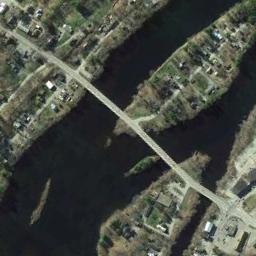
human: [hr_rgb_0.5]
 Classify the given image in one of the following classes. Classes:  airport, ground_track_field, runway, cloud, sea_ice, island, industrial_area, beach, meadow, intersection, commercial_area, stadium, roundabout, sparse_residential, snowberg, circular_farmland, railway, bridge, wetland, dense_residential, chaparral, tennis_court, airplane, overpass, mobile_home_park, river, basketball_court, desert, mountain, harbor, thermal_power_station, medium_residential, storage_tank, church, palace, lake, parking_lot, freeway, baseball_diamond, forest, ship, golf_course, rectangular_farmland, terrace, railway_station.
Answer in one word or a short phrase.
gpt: bridge